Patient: sex M, age 29
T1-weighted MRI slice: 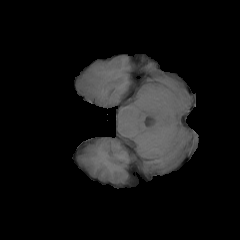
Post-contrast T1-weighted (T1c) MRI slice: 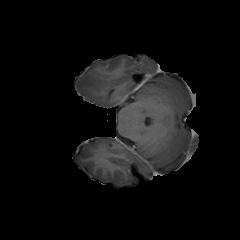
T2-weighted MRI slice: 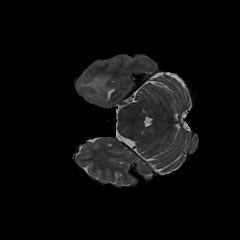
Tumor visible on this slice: yes
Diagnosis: Glioblastoma, IDH-wildtype
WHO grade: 4